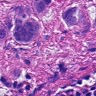
Metastatic tissue present: yes